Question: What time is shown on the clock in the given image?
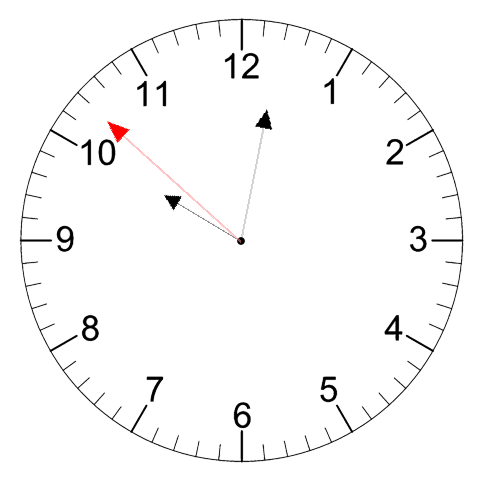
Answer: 10:01:52